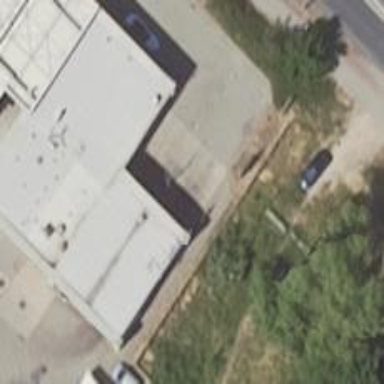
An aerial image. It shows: Building that serves as fuel station with toll point.